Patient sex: M
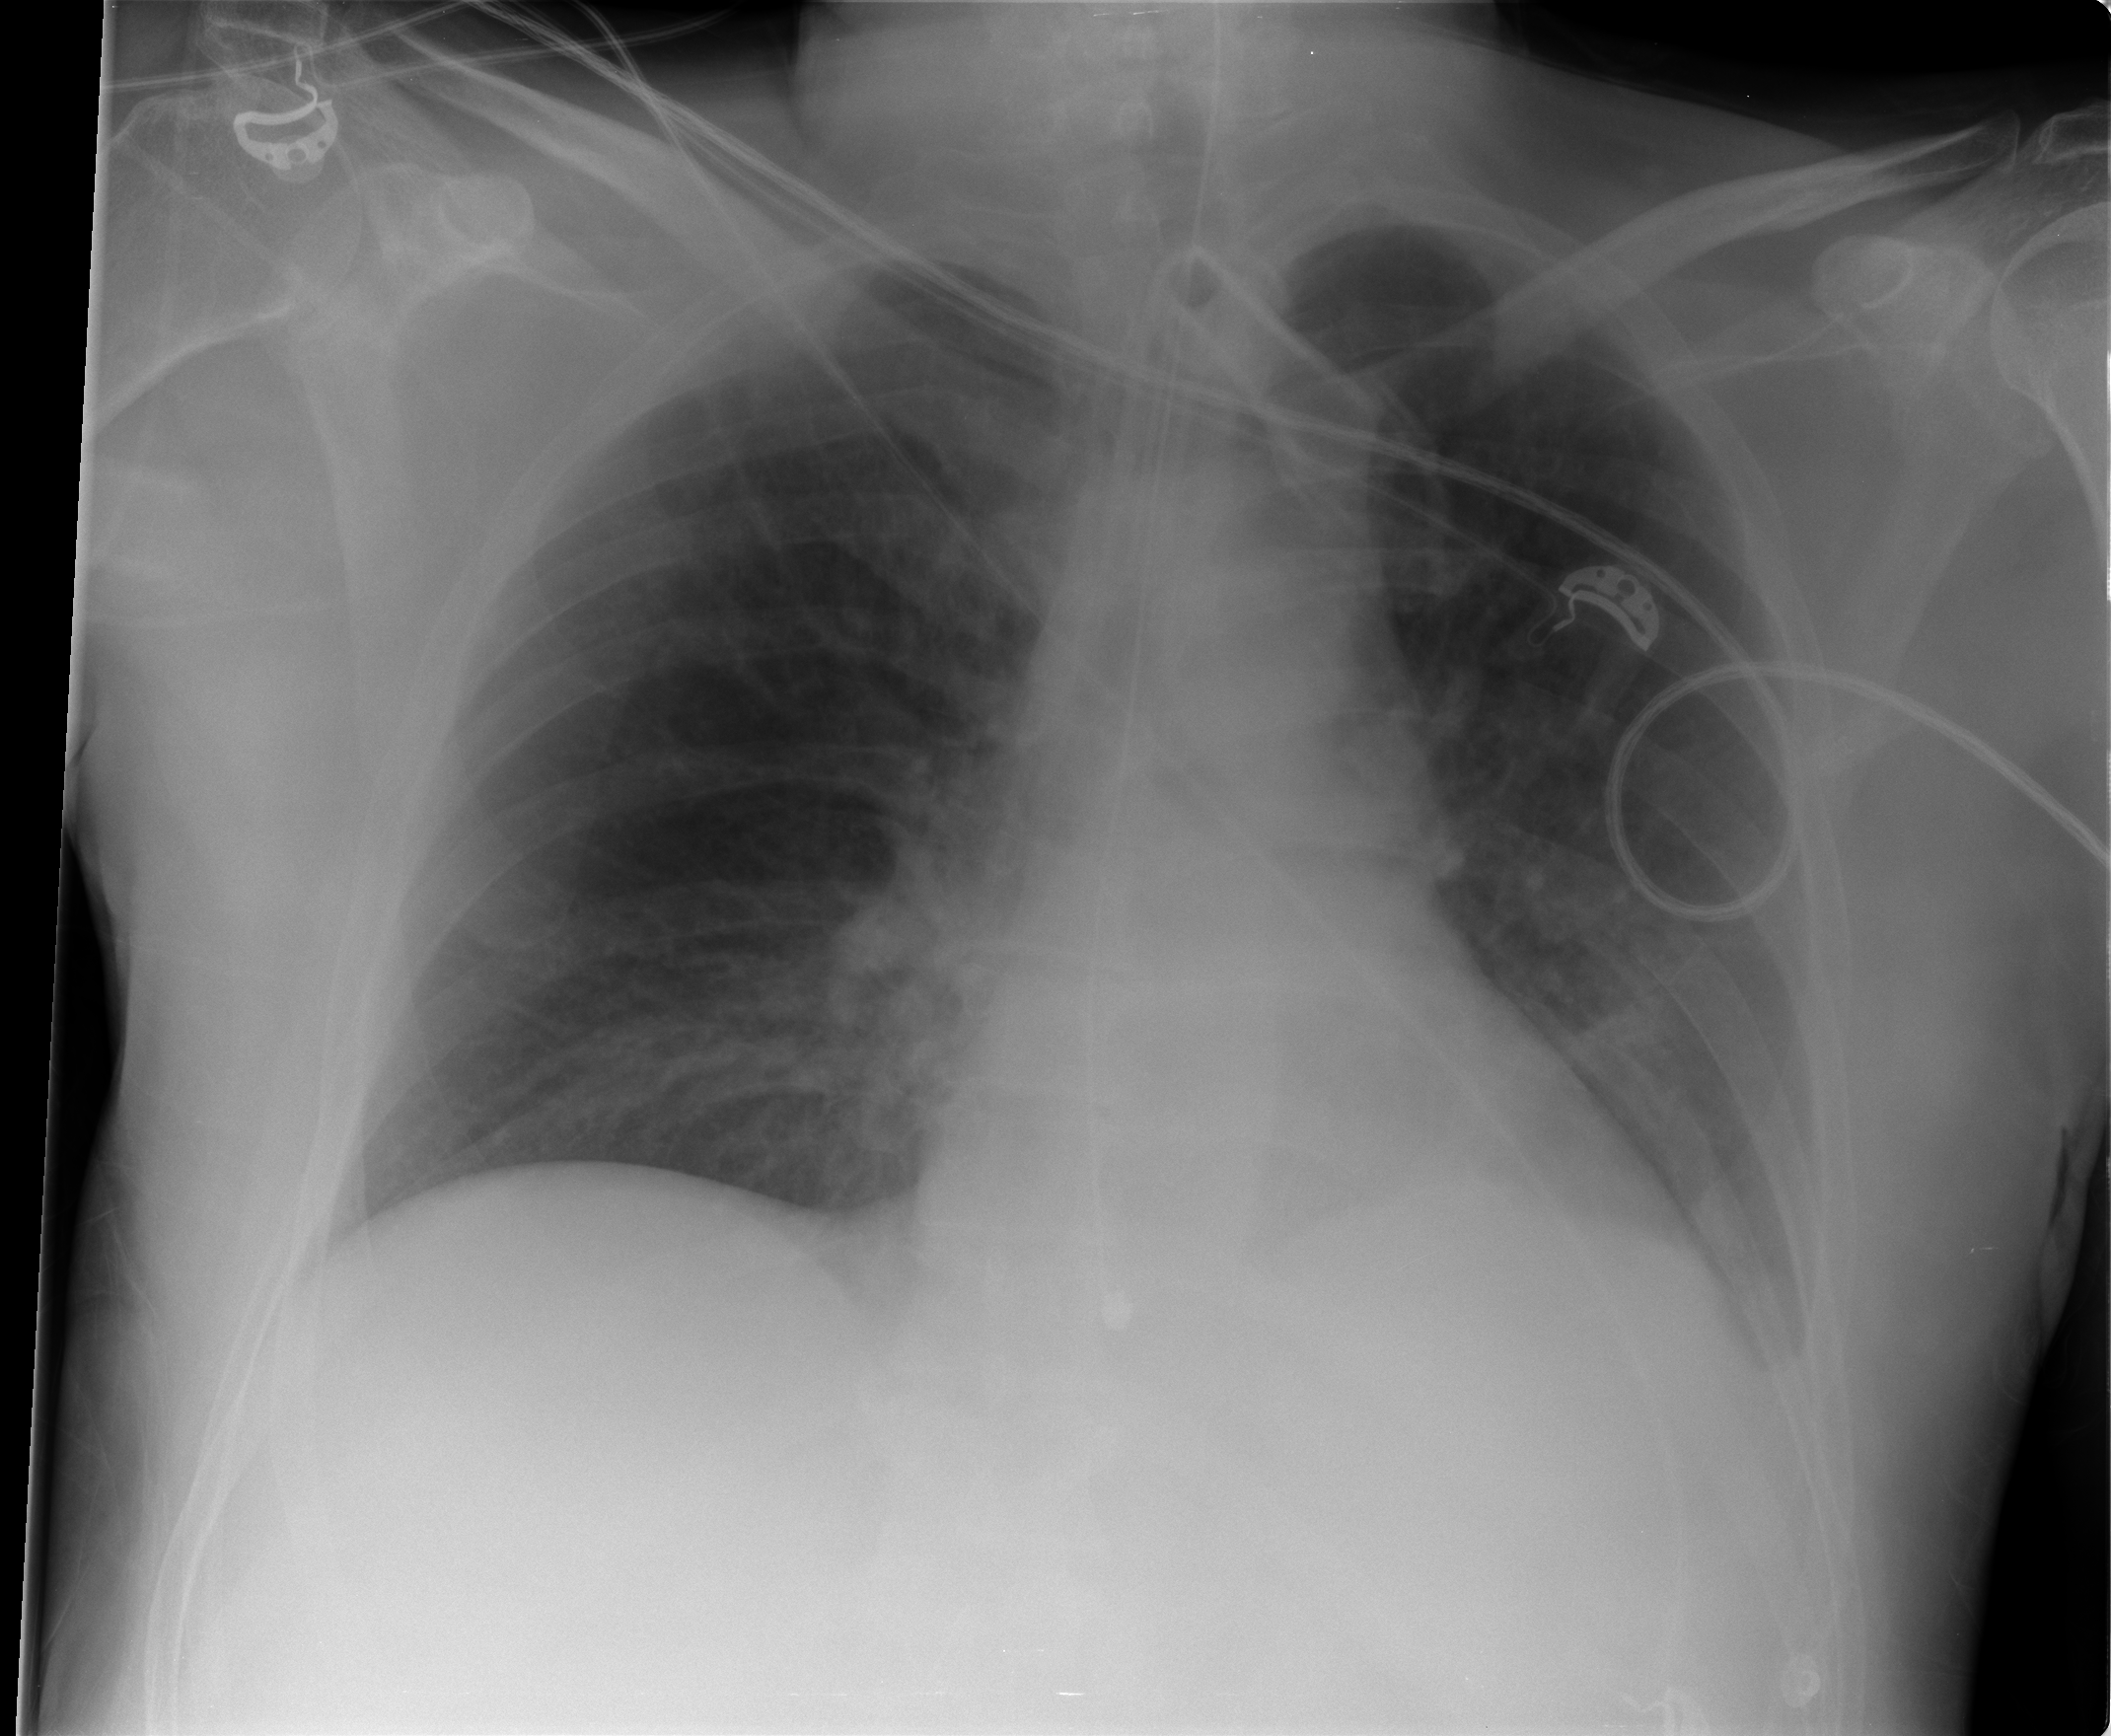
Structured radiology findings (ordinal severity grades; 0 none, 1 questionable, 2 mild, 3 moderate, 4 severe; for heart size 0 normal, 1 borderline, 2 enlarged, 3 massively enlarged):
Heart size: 2
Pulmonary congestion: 1
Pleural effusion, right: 0
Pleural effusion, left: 2
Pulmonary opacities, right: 2
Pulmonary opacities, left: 0
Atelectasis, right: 2
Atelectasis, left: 1